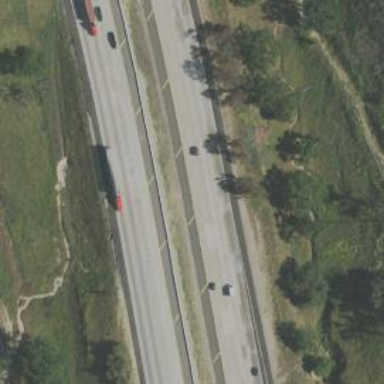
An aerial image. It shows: View of motorway.